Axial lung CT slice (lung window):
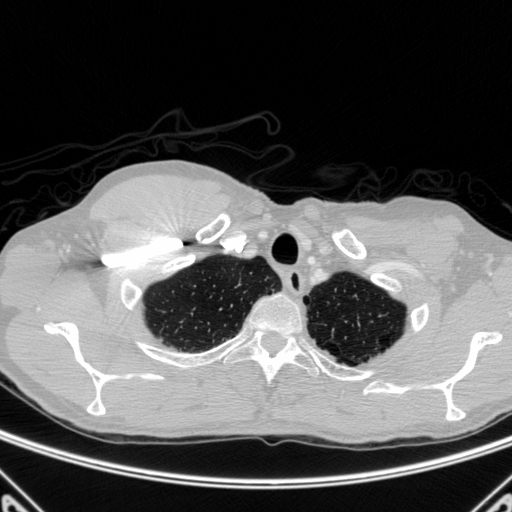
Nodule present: no